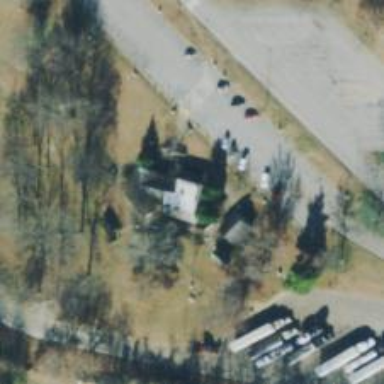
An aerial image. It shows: Rest area along the road.